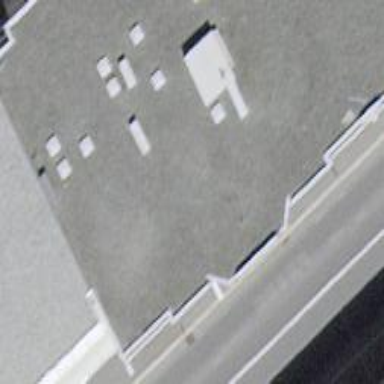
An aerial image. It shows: Convenience shop.